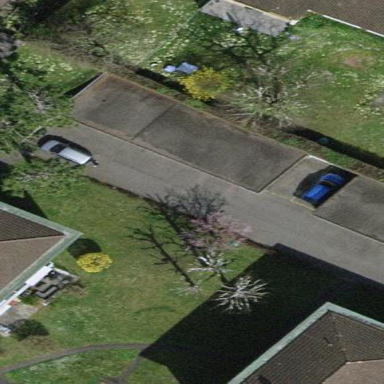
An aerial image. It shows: Group of garages.